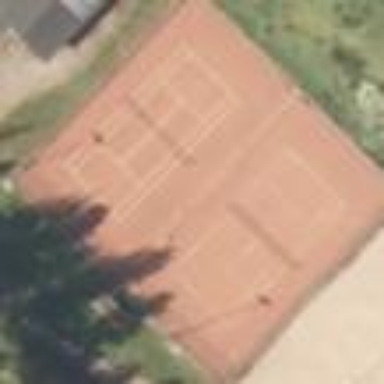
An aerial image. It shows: Tennis court in leisure pitch.